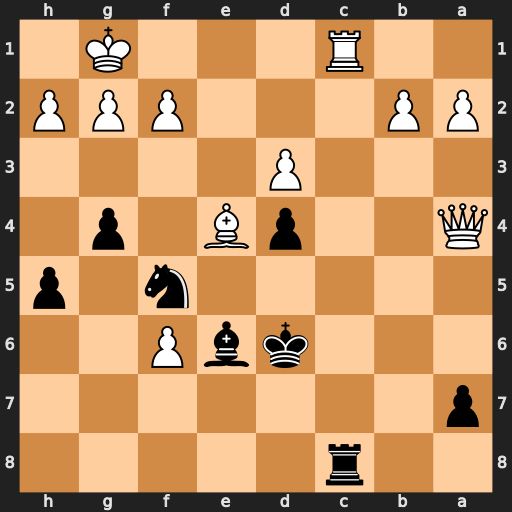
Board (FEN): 2r5/p7/3kbP2/5n1p/Q2pB1p1/3P4/PP3PPP/2R3K1
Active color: b
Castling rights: -
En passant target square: -
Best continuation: Rxc1+ Qd1 Rxd1#